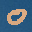
Label: 0